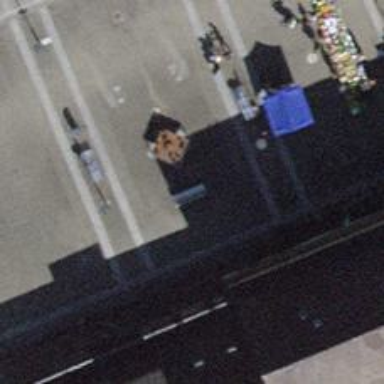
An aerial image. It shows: Bench for seating.